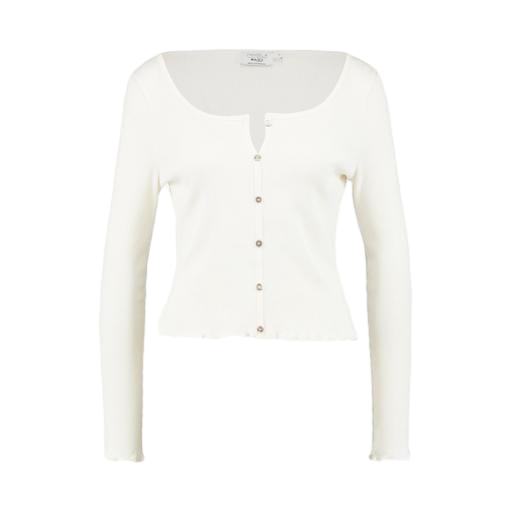
white henley long-sleeved ribbed-jersey top, white long sleeve button, only white and long sleeves, white background